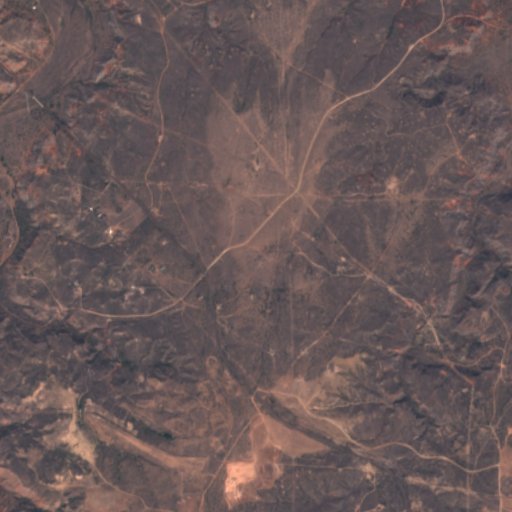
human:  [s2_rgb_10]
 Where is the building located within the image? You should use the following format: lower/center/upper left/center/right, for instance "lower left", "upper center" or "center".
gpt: The building is located in the upper left of the image.
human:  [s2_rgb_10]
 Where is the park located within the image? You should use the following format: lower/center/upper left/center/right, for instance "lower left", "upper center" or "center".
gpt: There is no park in the image.